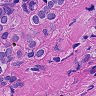
Metastatic tissue present: yes